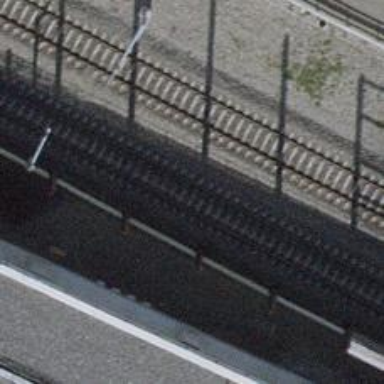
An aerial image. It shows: Single railway track with electrified contact line.